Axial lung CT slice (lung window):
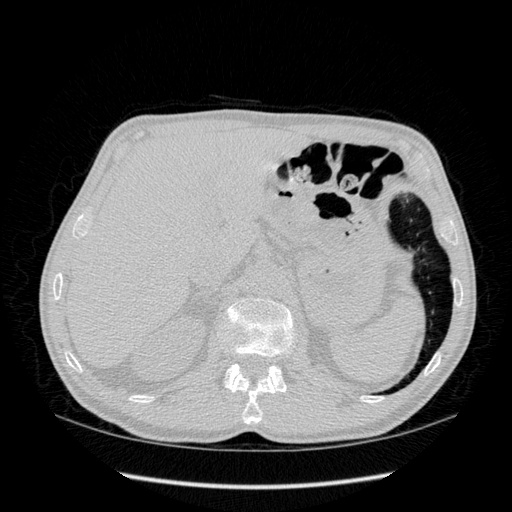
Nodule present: no